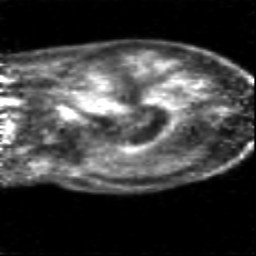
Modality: PET
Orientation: sagittal
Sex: female
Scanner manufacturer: siemens